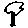
Label: tree